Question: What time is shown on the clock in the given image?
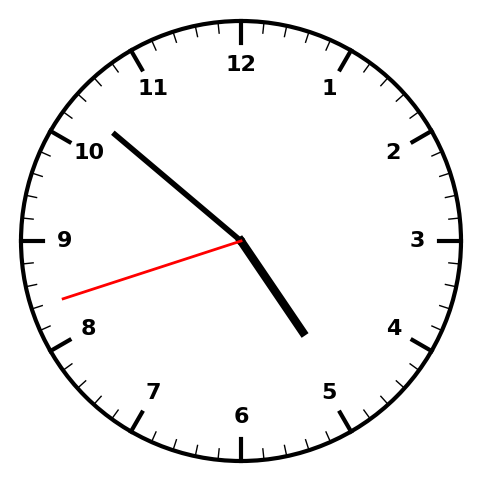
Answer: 04:51:42